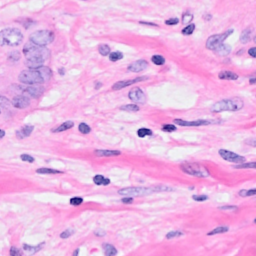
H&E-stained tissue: Breast